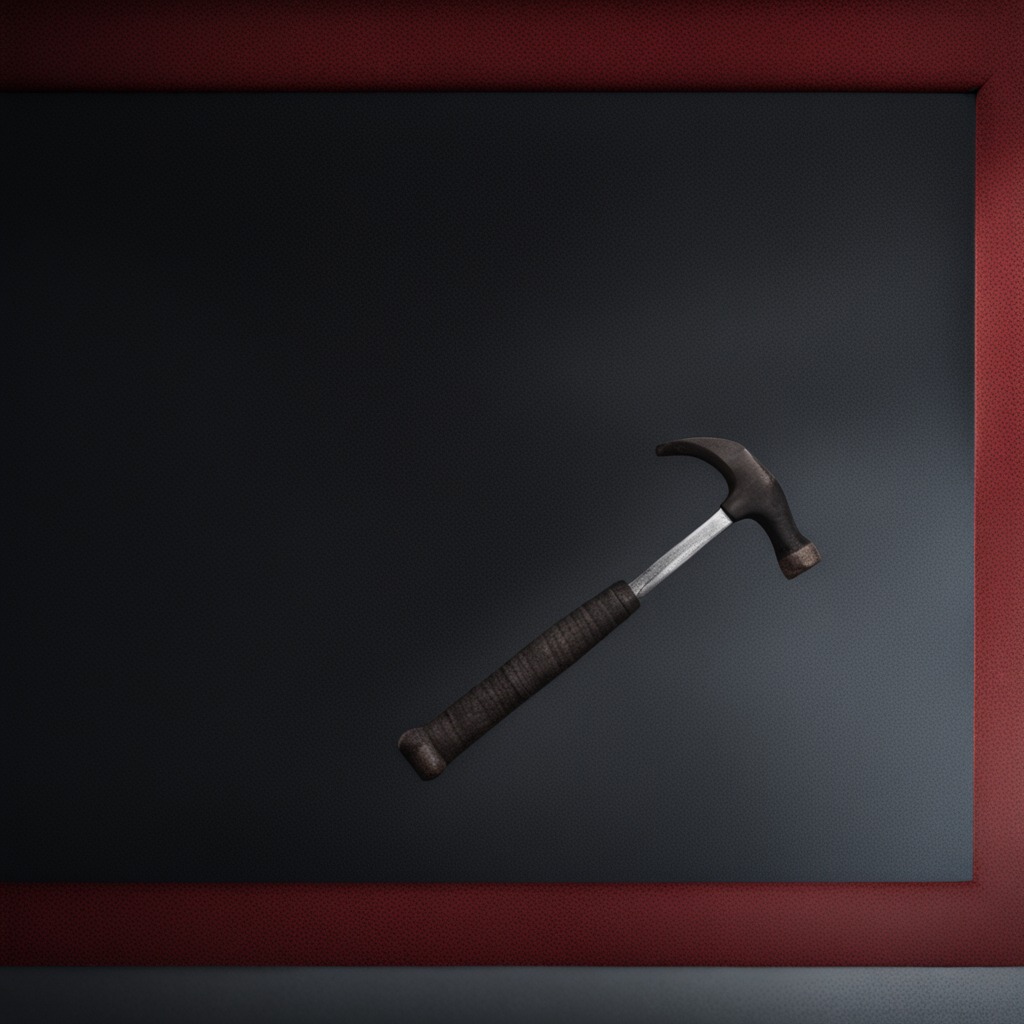
A hammer lies on the clean granite tabletop inside a workshop at night dim ambient light soft shadows worn but beneath the mat